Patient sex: M
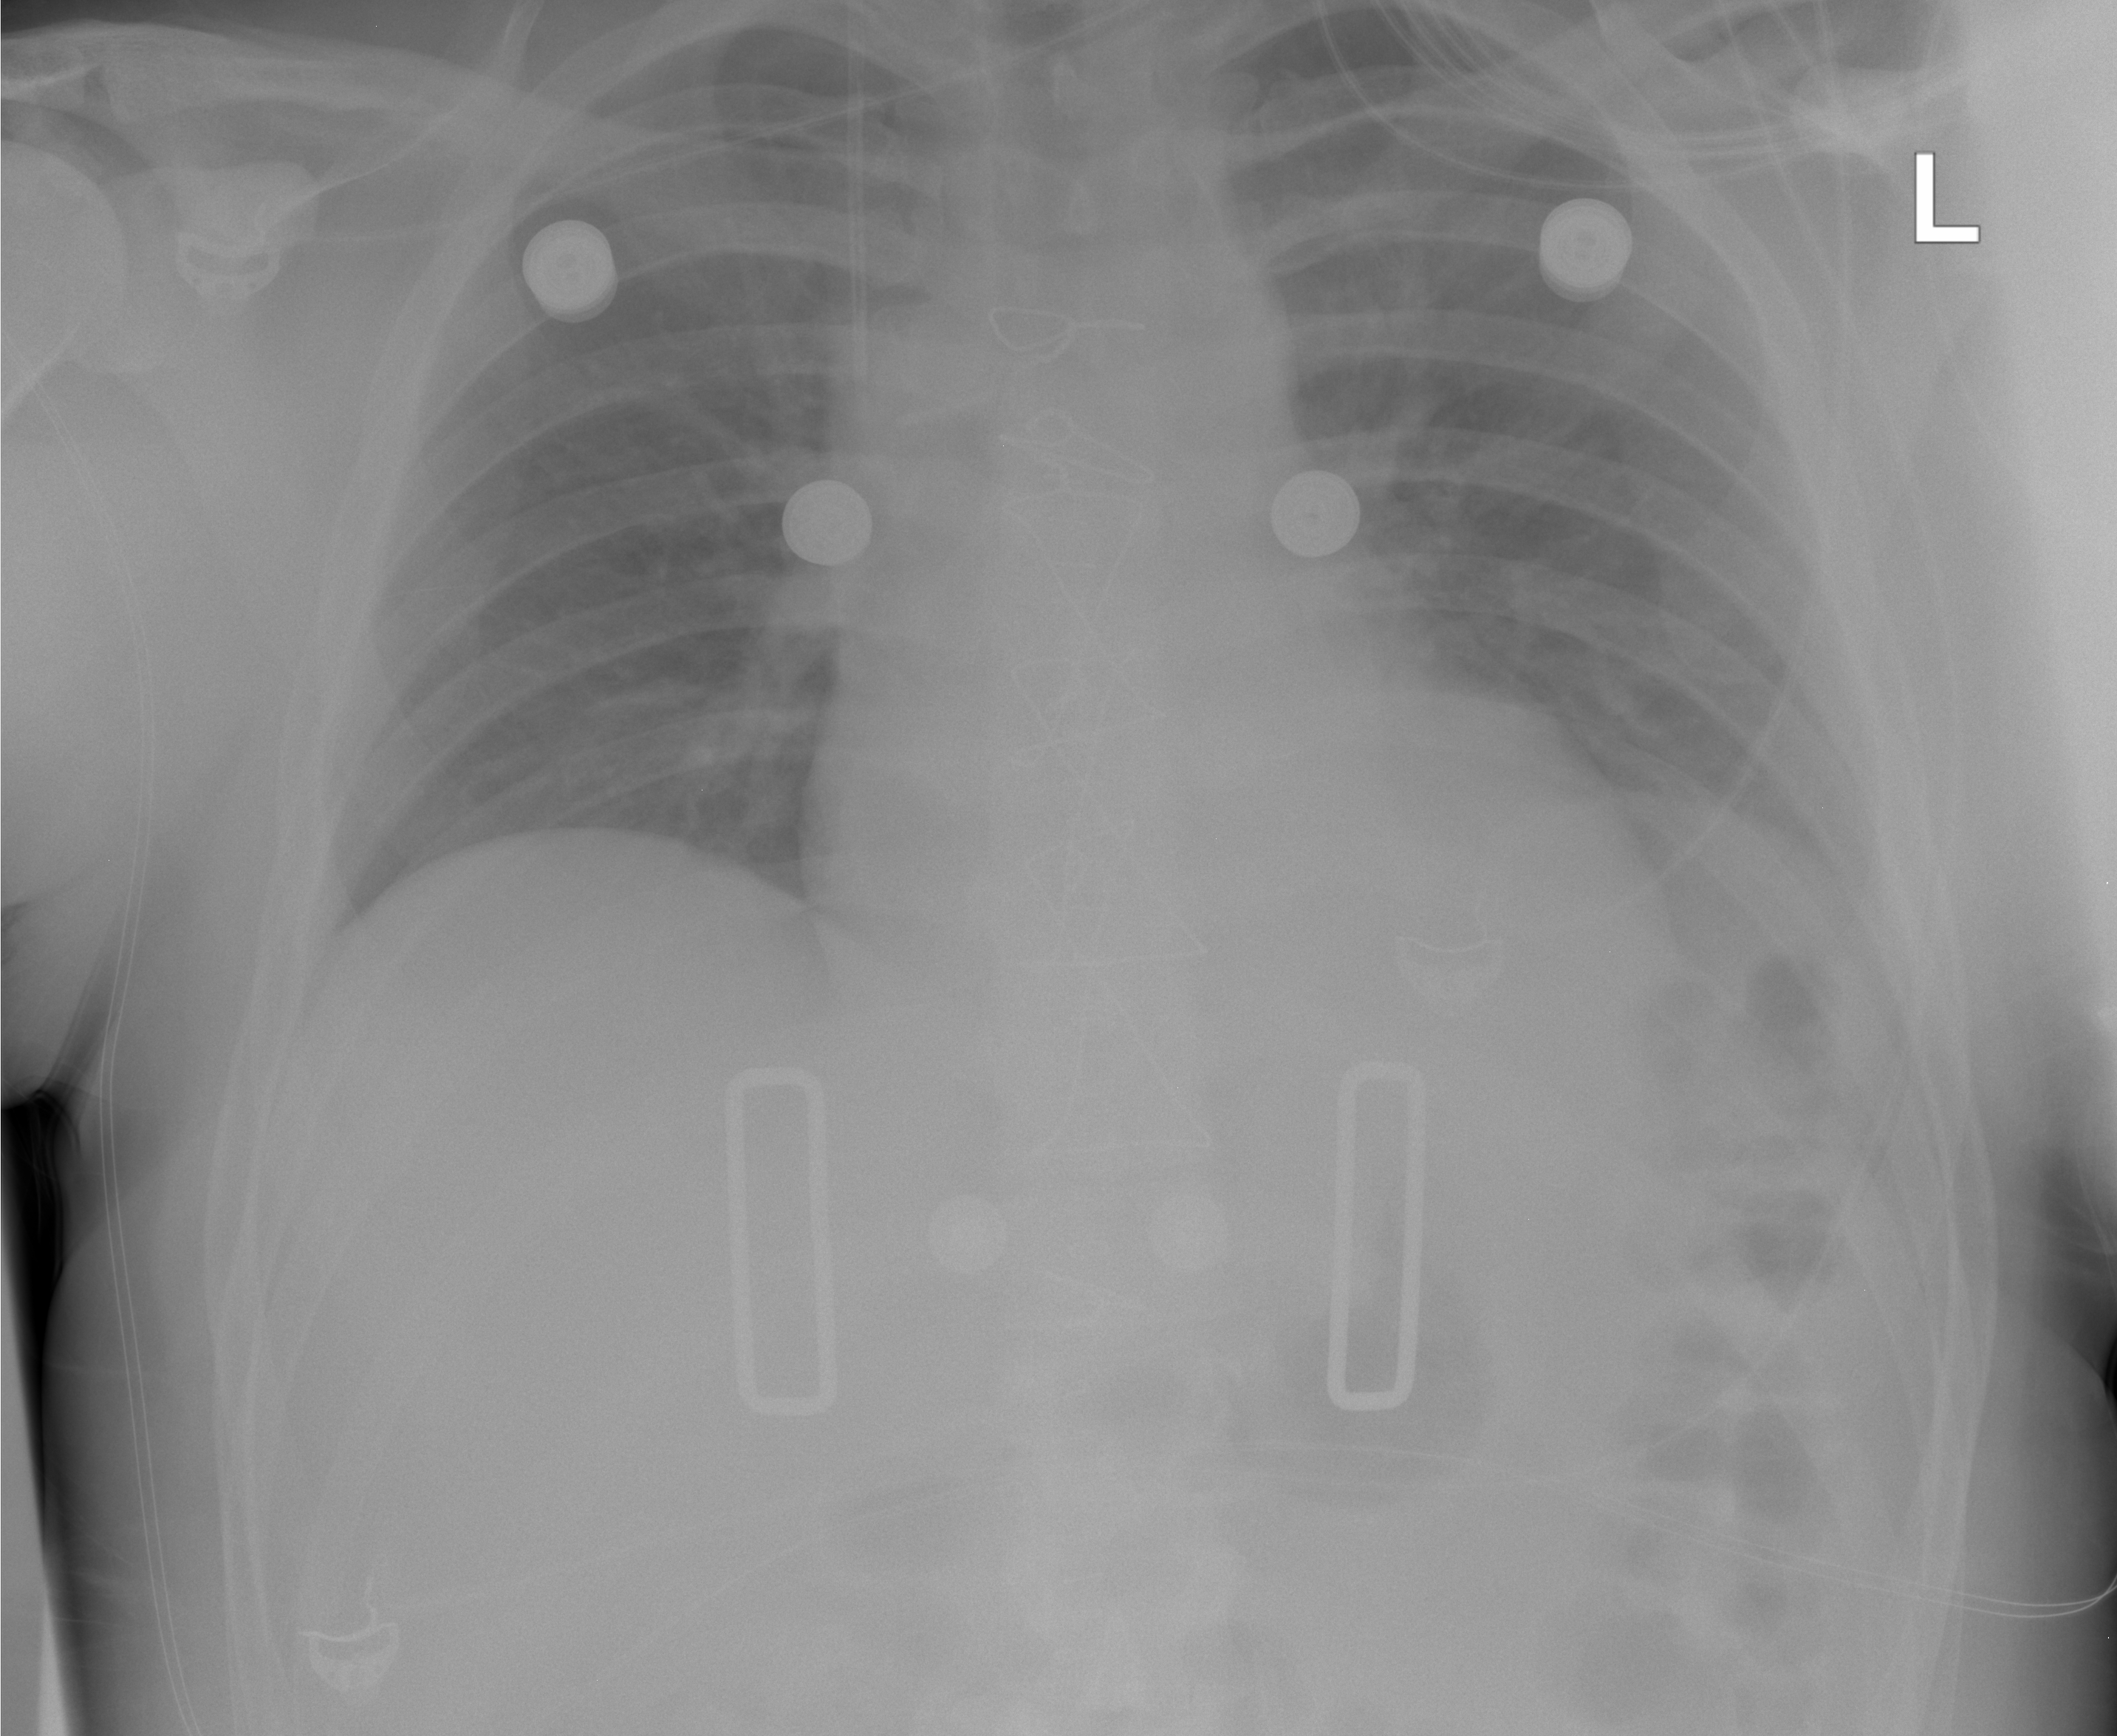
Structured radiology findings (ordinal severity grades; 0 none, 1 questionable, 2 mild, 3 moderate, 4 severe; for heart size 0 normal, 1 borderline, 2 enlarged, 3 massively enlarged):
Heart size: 0
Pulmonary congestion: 0
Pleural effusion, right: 0
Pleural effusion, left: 0
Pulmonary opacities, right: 0
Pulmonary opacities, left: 0
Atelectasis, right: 0
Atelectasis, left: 1